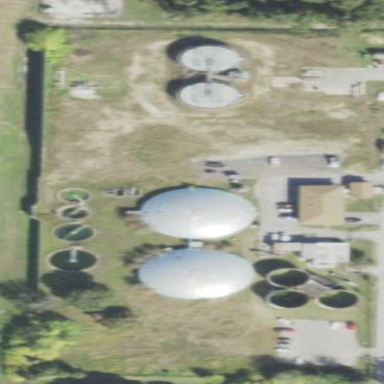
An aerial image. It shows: View of wastewater plant.